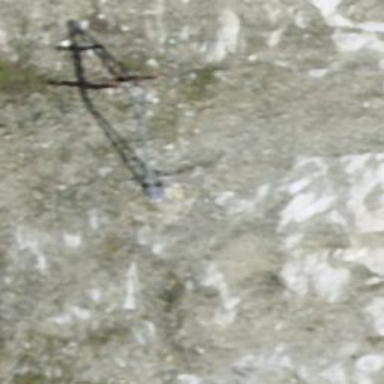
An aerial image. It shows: Pylon for aerialway.